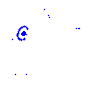
Particle: kaon